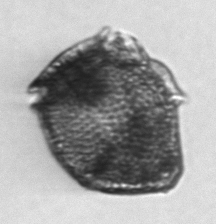
Label: Dinophysis_norvegica